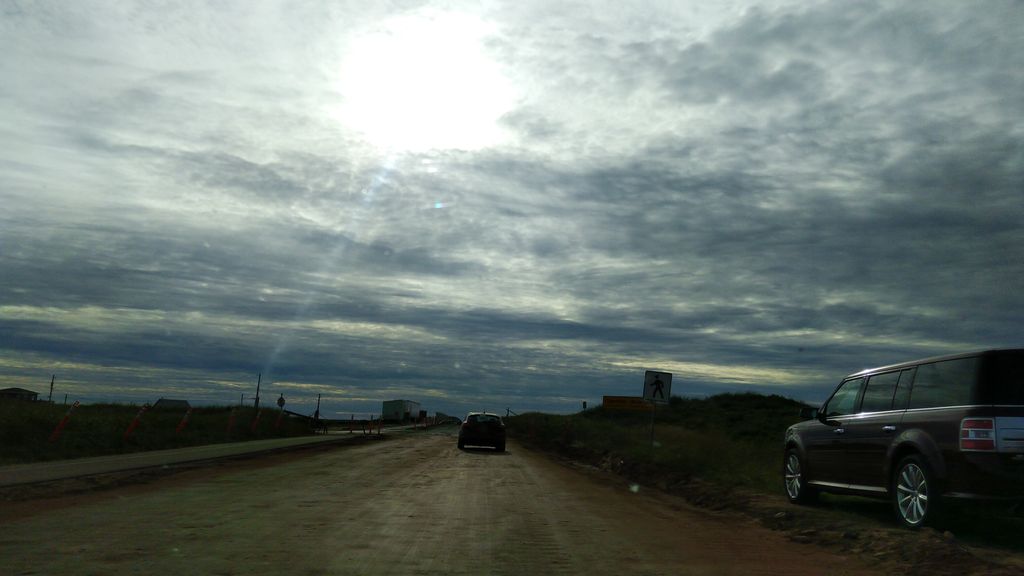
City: charlottetown